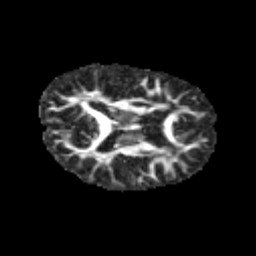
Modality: FA
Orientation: axial
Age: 11
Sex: male
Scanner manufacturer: siemens
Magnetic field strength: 3 T
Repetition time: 3.8 s
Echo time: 0.07 s